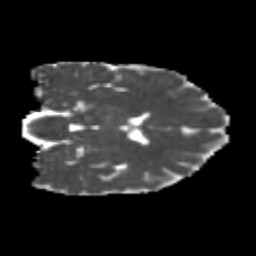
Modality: MD
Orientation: coronal
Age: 22
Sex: female
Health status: healthy
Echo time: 0.074 s